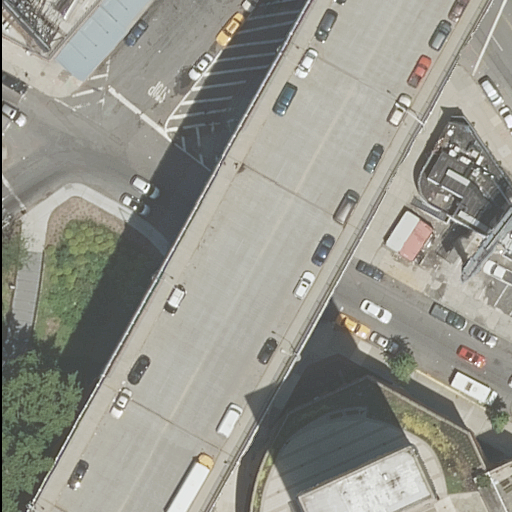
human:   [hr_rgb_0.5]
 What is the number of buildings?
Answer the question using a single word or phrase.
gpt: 4

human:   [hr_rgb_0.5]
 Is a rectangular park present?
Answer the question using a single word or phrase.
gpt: yes

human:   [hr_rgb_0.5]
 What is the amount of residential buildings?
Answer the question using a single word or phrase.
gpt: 4

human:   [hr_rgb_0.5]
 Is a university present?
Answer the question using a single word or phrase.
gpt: yes

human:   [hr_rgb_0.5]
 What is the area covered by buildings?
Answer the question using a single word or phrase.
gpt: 3344m2

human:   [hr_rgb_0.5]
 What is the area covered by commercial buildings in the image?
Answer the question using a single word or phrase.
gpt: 0m2

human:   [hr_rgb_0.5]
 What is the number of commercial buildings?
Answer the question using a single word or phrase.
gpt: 0

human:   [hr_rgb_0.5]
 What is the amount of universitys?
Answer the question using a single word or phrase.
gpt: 1

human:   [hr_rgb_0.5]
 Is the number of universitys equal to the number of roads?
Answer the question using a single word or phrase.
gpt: no

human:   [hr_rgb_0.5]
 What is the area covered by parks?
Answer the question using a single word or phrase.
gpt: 2m2

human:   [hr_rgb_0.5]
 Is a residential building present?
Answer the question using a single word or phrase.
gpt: yes

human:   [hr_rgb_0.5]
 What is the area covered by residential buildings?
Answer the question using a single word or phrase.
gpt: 3344m2

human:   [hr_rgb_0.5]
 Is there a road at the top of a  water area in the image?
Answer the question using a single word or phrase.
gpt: no

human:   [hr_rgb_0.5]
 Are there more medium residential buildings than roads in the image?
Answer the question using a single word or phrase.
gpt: no

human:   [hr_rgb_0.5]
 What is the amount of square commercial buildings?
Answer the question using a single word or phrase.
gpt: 0

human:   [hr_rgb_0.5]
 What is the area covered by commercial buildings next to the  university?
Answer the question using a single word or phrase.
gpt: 0m2

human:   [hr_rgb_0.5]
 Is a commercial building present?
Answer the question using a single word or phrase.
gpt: no

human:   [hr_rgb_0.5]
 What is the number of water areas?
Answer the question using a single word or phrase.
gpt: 0

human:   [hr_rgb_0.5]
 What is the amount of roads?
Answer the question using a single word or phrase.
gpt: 9

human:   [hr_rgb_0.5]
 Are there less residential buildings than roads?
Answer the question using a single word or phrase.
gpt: yes

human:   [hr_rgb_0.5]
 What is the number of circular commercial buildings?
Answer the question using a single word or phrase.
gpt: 0

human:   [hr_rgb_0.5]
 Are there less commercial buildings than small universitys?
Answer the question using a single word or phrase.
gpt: no

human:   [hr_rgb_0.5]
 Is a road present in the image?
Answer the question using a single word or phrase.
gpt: yes

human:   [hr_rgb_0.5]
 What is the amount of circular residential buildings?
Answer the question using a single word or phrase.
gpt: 0

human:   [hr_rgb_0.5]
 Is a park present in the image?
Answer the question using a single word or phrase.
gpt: yes

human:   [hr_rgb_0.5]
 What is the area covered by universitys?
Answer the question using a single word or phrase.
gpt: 10640m2

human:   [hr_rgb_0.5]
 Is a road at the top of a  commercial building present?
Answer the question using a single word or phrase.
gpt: no

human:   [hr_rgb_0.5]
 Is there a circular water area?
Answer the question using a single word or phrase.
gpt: no

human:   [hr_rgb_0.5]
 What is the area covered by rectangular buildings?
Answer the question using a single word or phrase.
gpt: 3274m2

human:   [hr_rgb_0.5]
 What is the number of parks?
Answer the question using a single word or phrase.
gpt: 1

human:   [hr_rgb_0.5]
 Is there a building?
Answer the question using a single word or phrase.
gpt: yes

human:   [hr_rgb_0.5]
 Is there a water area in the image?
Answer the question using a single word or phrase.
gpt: no

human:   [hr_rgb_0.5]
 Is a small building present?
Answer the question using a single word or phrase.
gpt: yes

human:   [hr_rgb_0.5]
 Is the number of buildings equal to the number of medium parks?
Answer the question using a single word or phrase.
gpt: no

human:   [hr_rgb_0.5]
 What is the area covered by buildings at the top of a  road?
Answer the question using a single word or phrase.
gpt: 1758m2

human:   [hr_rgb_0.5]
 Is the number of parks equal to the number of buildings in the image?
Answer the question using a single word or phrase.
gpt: no

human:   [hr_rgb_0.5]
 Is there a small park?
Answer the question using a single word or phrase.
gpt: yes

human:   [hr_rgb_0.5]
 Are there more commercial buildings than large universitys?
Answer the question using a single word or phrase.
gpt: no

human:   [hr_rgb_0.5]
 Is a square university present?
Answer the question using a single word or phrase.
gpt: no

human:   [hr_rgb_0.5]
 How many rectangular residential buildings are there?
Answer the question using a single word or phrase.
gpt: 3

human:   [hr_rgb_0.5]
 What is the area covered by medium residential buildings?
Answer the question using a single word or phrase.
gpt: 102m2

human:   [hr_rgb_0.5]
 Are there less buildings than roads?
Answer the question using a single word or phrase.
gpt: yes

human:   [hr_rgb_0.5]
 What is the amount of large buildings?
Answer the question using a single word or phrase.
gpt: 2

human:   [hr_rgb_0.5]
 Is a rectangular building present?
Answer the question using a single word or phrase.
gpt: yes

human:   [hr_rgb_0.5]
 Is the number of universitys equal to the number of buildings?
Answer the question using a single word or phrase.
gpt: no

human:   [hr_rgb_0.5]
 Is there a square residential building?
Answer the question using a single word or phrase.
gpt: no

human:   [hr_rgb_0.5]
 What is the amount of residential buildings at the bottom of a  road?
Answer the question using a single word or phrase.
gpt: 3

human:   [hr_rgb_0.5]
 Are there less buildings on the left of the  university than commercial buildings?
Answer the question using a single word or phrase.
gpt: no

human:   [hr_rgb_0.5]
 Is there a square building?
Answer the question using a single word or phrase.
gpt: no

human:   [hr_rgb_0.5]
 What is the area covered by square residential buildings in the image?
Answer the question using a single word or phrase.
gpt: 0m2

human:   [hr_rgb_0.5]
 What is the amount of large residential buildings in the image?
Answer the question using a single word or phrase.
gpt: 2

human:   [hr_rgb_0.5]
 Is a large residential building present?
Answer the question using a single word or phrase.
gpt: yes

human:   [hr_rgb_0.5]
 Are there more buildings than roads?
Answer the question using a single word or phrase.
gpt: no

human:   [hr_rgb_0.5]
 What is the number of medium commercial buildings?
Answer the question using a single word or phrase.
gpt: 0

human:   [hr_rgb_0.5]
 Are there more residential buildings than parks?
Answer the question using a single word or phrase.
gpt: yes

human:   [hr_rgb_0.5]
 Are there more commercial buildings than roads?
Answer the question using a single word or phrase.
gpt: no

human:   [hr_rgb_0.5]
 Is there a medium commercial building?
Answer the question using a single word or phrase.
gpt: no

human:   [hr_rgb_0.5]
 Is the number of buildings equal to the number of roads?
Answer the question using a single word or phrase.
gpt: no

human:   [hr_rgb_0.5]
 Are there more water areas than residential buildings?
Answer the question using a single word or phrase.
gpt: no

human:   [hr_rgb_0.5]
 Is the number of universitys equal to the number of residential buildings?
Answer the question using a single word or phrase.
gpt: no

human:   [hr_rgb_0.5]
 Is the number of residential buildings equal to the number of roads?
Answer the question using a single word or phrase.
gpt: no

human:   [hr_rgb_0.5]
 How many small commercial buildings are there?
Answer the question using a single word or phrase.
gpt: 0

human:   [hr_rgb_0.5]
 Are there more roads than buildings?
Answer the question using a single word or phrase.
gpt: yes

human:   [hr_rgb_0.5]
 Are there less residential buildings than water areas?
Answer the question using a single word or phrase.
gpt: no